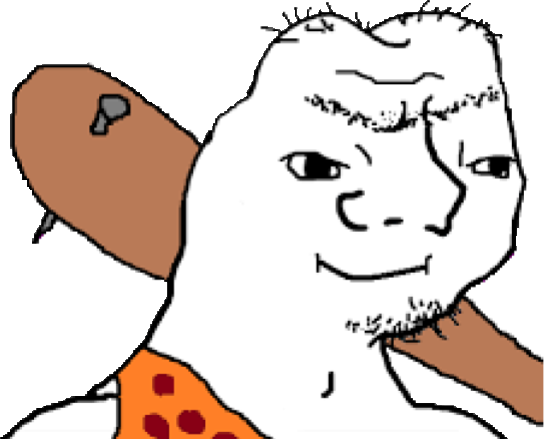
Label: 5_Grug